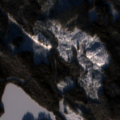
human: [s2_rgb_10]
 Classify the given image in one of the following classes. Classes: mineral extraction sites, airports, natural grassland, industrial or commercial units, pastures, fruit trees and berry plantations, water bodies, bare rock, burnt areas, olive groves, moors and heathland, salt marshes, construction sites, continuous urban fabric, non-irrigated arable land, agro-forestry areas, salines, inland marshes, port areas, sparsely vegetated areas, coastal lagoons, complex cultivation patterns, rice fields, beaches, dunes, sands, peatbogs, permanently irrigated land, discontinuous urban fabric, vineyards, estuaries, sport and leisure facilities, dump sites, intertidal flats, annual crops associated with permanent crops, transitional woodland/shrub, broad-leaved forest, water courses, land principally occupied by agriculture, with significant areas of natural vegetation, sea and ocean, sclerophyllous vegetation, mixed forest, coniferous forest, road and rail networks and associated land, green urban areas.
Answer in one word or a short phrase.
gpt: coniferous forest, mixed forest, transitional woodland/shrub, water bodies